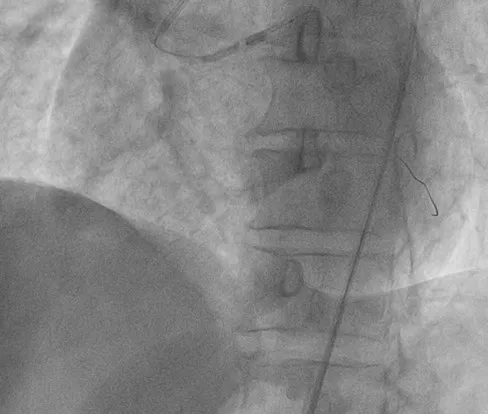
Angioplasty with placement of a 2.75 x 18mm active stent.
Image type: radiology (x_ray)